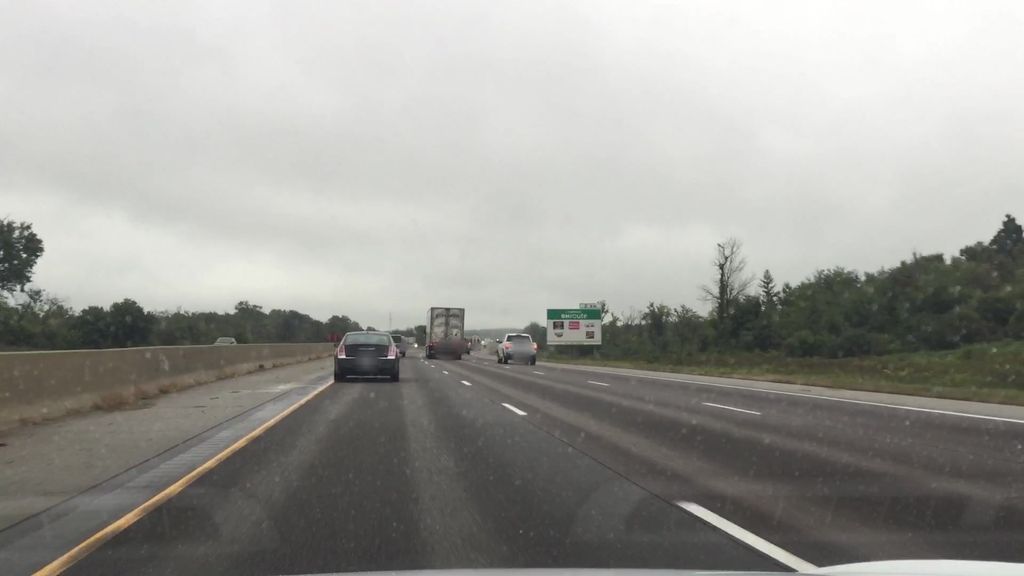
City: kitchener-waterloo